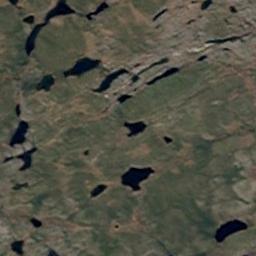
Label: wetland